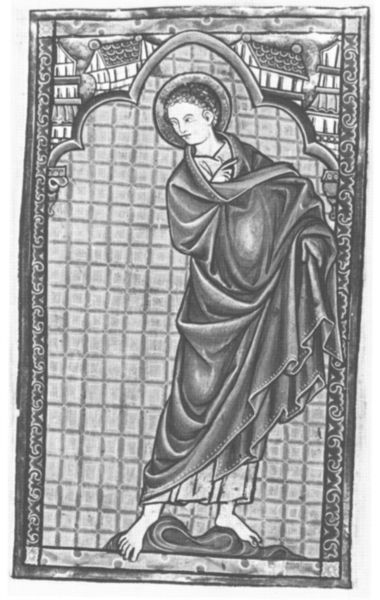
Titel: Oscott Psalter
Institution: London, British Library
Schlagwörter: fuß, hand, mann, umhang, stadt, fenster, finger, geste, gebäude, haus, tuch, karo, ornament, mensch, rahmen, häuser, gitter, gewand, mantel, locken, ranken, füße, rahmung, fels, dächer, tafel, metall, zeigen, buch, rechteck, barfuß, schwarzweiß, heiligenschein, spitzbogen, mittelalter, segen, heiliger, kästchen, buchmalerei